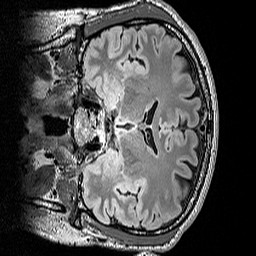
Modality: FLAIR
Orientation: coronal
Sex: male
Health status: ill
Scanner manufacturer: siemens
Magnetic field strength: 3 T
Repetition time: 5 s
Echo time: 0.388 s